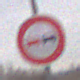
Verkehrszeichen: Ueberholverbot
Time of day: Midday
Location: Outdoor (RoadRail)
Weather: Overcast
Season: NotSpecified
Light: Natural